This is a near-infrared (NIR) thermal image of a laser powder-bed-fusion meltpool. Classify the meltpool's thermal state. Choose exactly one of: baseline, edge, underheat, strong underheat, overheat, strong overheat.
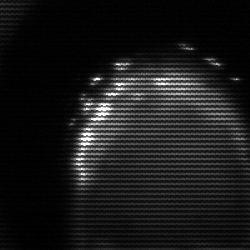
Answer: edge